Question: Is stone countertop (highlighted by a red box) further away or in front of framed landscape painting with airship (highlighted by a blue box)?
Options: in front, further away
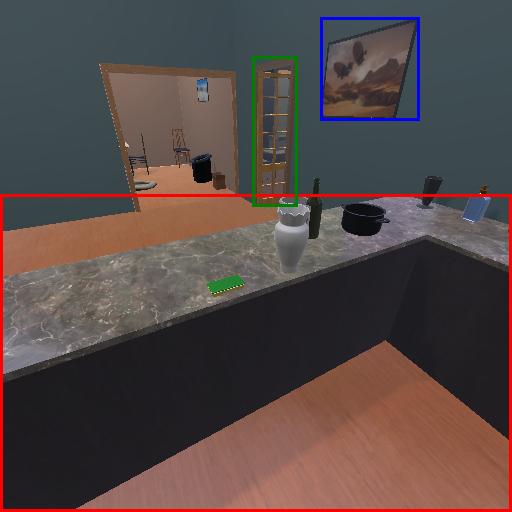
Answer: in front